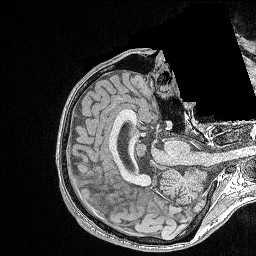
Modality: FLASH
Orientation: axial
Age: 25
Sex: male